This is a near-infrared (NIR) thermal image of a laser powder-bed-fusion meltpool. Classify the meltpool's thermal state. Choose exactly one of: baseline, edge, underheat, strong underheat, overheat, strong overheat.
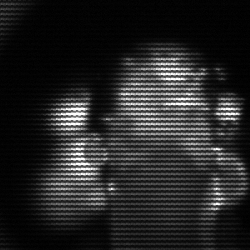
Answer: strong underheat